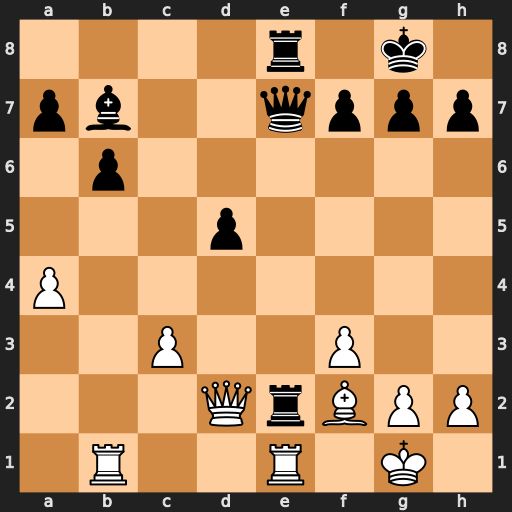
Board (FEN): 4r1k1/pb2qppp/1p6/3p4/P7/2P2P2/3QrBPP/1R2R1K1
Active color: w
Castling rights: -
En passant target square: -
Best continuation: Rxe2 Qxe2 Re1 Qxe1+ Bxe1